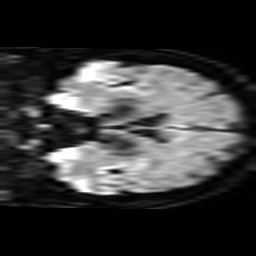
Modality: TRACE
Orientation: coronal
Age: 60
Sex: male
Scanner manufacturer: philips
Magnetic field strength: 3 T
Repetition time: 3.334 s
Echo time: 0.076 s